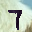
Label: 7